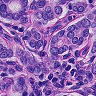
Metastatic tissue present: yes